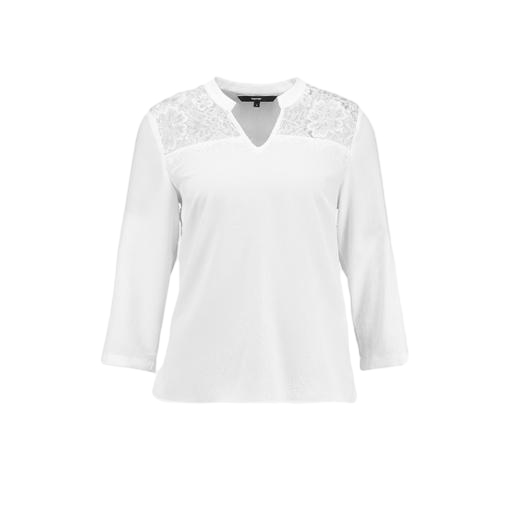
white three-quarter-sleeve top only macy, white lace-panel shirt, white lace front three-quarter sleeve top, white background